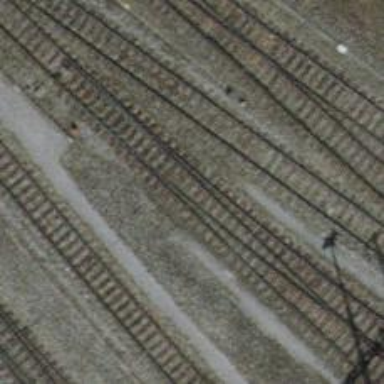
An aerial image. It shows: Single-track electrified railway yard with contact line electrification.